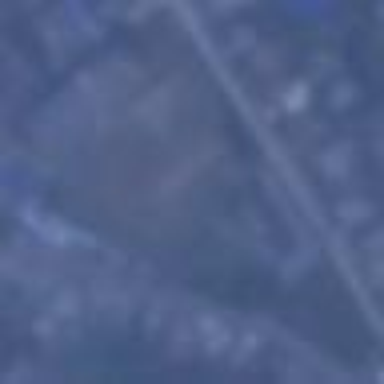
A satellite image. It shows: School.